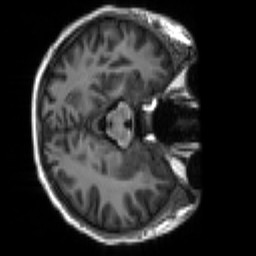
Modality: T1w
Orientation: axial
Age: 18
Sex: male
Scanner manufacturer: siemens
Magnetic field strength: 3 T
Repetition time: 2.3 s
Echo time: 0.00267 s